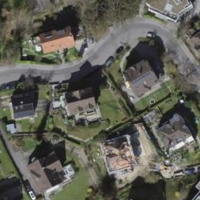
EUNIS habitat code: 55
Species observed at this site:
Corylus avellana